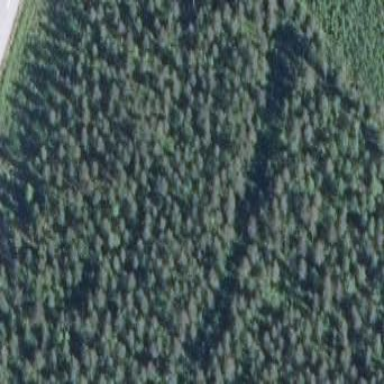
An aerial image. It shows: Woodland consisting mainly of needle-leaved trees.